Question: I am trying to create a basic layout for a Python gui using Tkinter.
'''
#!/usr/bin/env python
from Tkinter import *
#create root
root = Tk()
banner = Frame(root, width=500)
body = Frame(root, width=500)
banner.grid()
body.grid()
bannercontent = Label(banner, bg="Green", text="Green").grid(row=0, column=0)
bannerbuttons = Label(banner, bg="Red", text="Red").grid(row=0, column=1)
bodycontent = Label(body, bg="Blue", text="Blue").grid(row=1, column=0, columnspan=2, sticky=E+W)
root.mainloop()
'''
However with the above, the blue label is not expanding to fill the 2 columns as I'd wish, i.e. fill the space under Green and Red. What am I doing wrong please?
Example here
<URL>

Thank you in advance
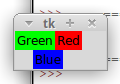
Answer: You have a few things wrong with your code. First, you aren't specifying a 'sticky' option, so widgets won't "stick" (ie: grow or shrink) to the edges of the cell. Your 'bodycontent' label is in fact occupying two columns, but the frame itself isn't expanding to the full width of the main window.
The second problem is that you seem to be assuming that columns span the entire app. They do not. You have two columns in 'banner' because you put a widget in column 0 and column 1. However, 'bodycontent' only has one column (or, you could say it has two, but the second column is of zero width). The column sizes in the first frame have no relationship to the columns in the second frame. Thus, the bottom frame contents won't line up with the top frame.
A third problem that your code has is that you aren't giving your rows or columns "weight". The 'weight' attribute tells Tkinter how to allocate any extra space. Since you haven't done that, your GUI does not resize in a pleasant way when you grow or shrink the window. A good rule of thumb is that for any given container, at least one row and one column should be given a non-zero weight.